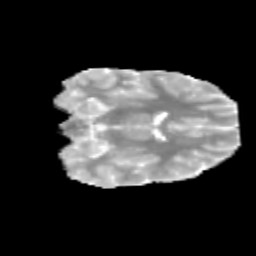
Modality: MD
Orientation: coronal
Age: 12
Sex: female
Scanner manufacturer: siemens
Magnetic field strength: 3 T
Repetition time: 3.8 s
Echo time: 0.07 s